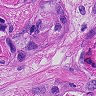
Metastatic tissue present: yes